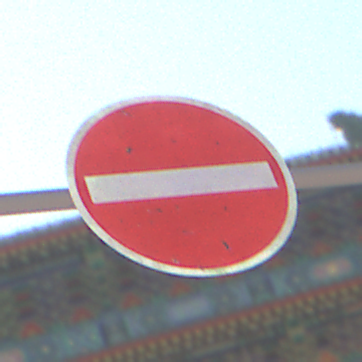
Verkehrszeichen: VerbotDerEinfahrt
Umgebung: Outdoor, Suburban
Tageszeit: MorningAfternoon
Wetter: Clear
Licht: Natural
Jahreszeit: NotSpecified
Kontrast: HighContrast